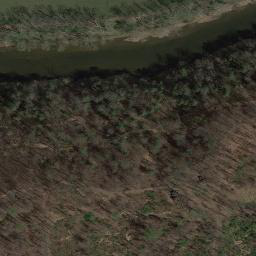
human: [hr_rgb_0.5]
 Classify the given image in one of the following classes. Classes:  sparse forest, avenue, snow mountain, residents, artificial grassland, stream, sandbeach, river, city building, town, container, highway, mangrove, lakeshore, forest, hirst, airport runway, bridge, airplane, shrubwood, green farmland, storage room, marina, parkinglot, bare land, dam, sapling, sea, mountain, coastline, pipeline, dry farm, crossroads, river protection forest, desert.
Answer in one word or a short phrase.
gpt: river